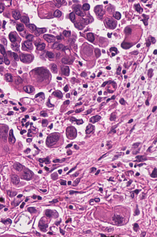
Tumor epithelial tissue: yes
Tumor-associated stroma tissue: yes
Normal tissue: no